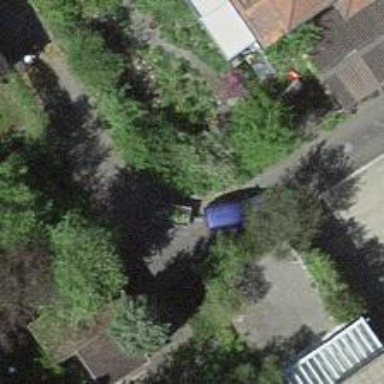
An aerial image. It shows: Garage.